Question: I'm curious to know how to create the sidebar used in twitter and many other Apps
What i'm asking for is not about graphics, but i'd like to know which is the better way to create a structure to permit switching between different sections.
I don't like asking for help without start by an opinion, thus, this is mine:
1. Generic view structure would be created with a NSSplitView
2. I Need a generic Model class managing sections and taking a pointer to the current one. Here i'd add informations about image used for any section etc... (something like a custom UITabBarController for iOS.
3. The Left view of the split View would be connected to the generic Model and would be able to present its section and get the current one. Pushing a button will ask the generic Model to change the current section and load content in the Right view (some doubts about this use a Model that way :P probably not the better one)
4. The Right view loads other view controller as requested by left View (i have may doubts about how do that!)
I'm on the right way ? how would you build a structure like that of Twitter ?
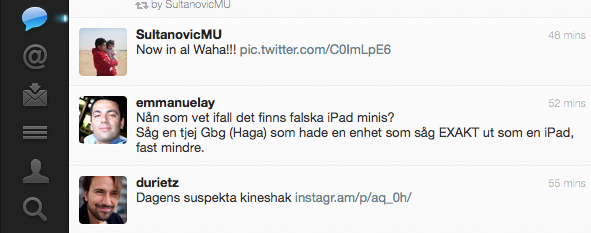
Answer: Here's what you need <URL>